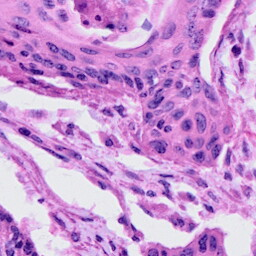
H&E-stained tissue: Cervix